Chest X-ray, PA view. Patient: 68 years old, sex M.
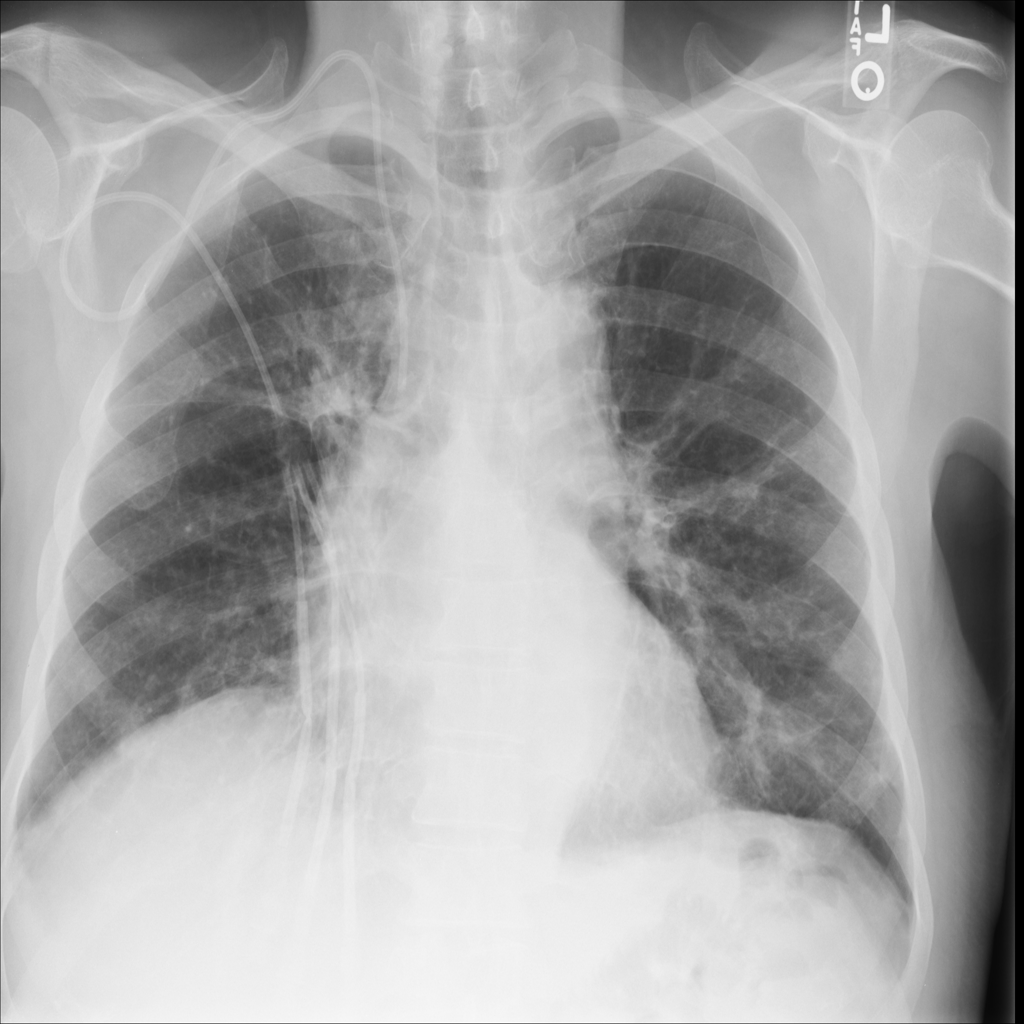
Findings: Infiltration